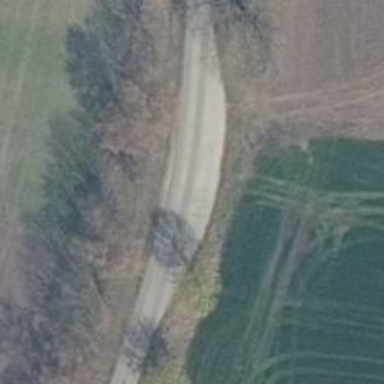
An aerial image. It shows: Passing place on the road.